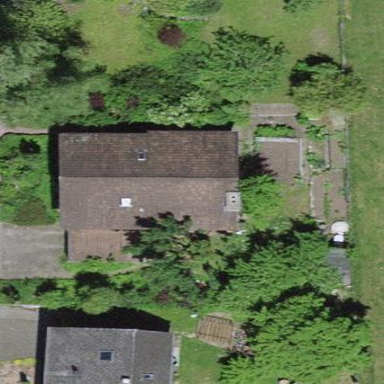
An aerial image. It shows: Simple and straightforward house.